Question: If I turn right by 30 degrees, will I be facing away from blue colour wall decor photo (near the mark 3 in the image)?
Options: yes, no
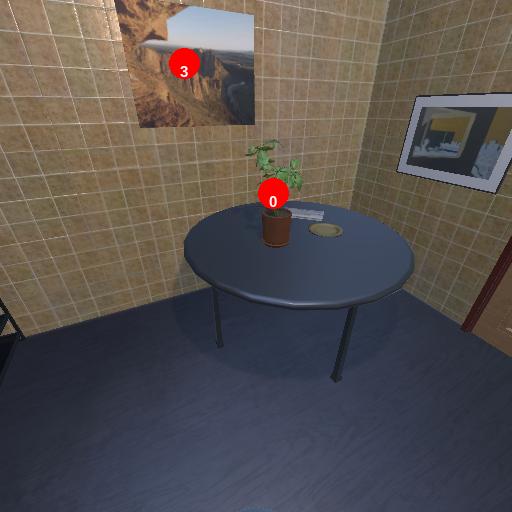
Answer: yes